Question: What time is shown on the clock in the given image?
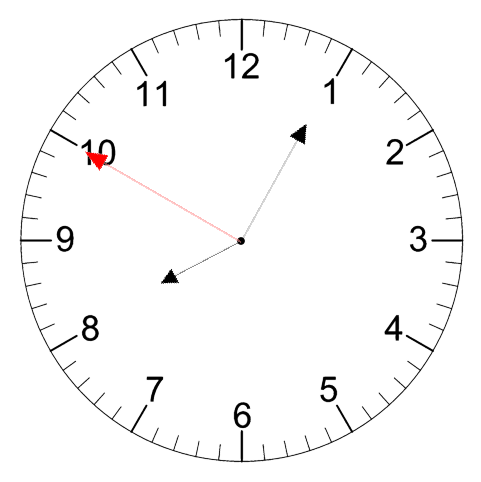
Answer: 08:04:50